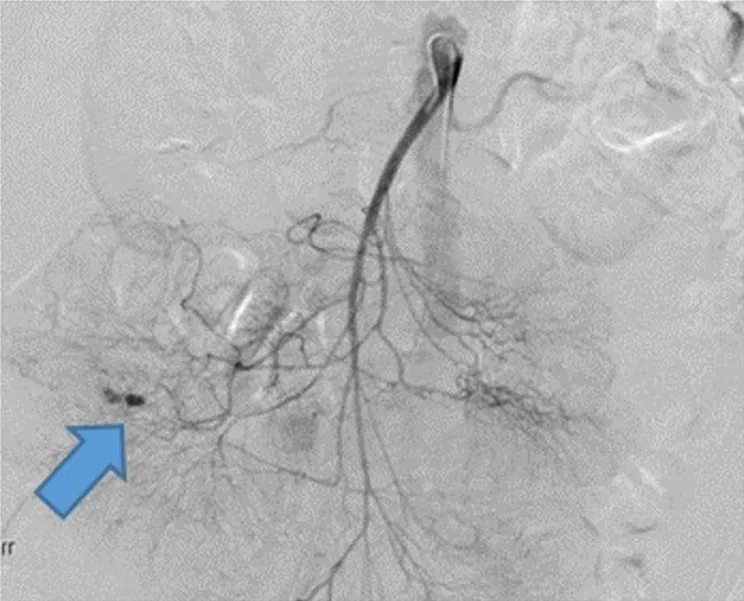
Angiography demonstrating an irregular area of contrast extravasation from a jejunal branch in the right abdomen, just below the hepatic flexure (blue arrow).
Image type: radiology (x_ray)